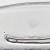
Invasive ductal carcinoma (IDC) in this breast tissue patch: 0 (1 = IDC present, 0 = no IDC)